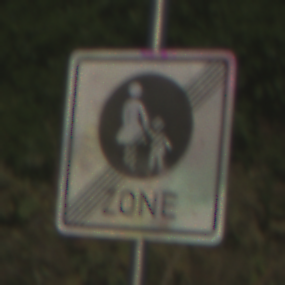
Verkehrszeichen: EndeFussgaengerzone
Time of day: MorningAfternoon
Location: Outdoor (RoadRail)
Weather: Clear
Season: NotSpecified
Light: Natural